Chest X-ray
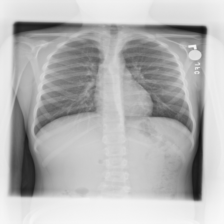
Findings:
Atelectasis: negative
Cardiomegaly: negative
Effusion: negative
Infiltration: negative
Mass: negative
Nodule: negative
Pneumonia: negative
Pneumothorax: negative
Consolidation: negative
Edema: negative
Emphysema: negative
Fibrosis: negative
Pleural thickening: negative
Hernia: negative